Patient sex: M
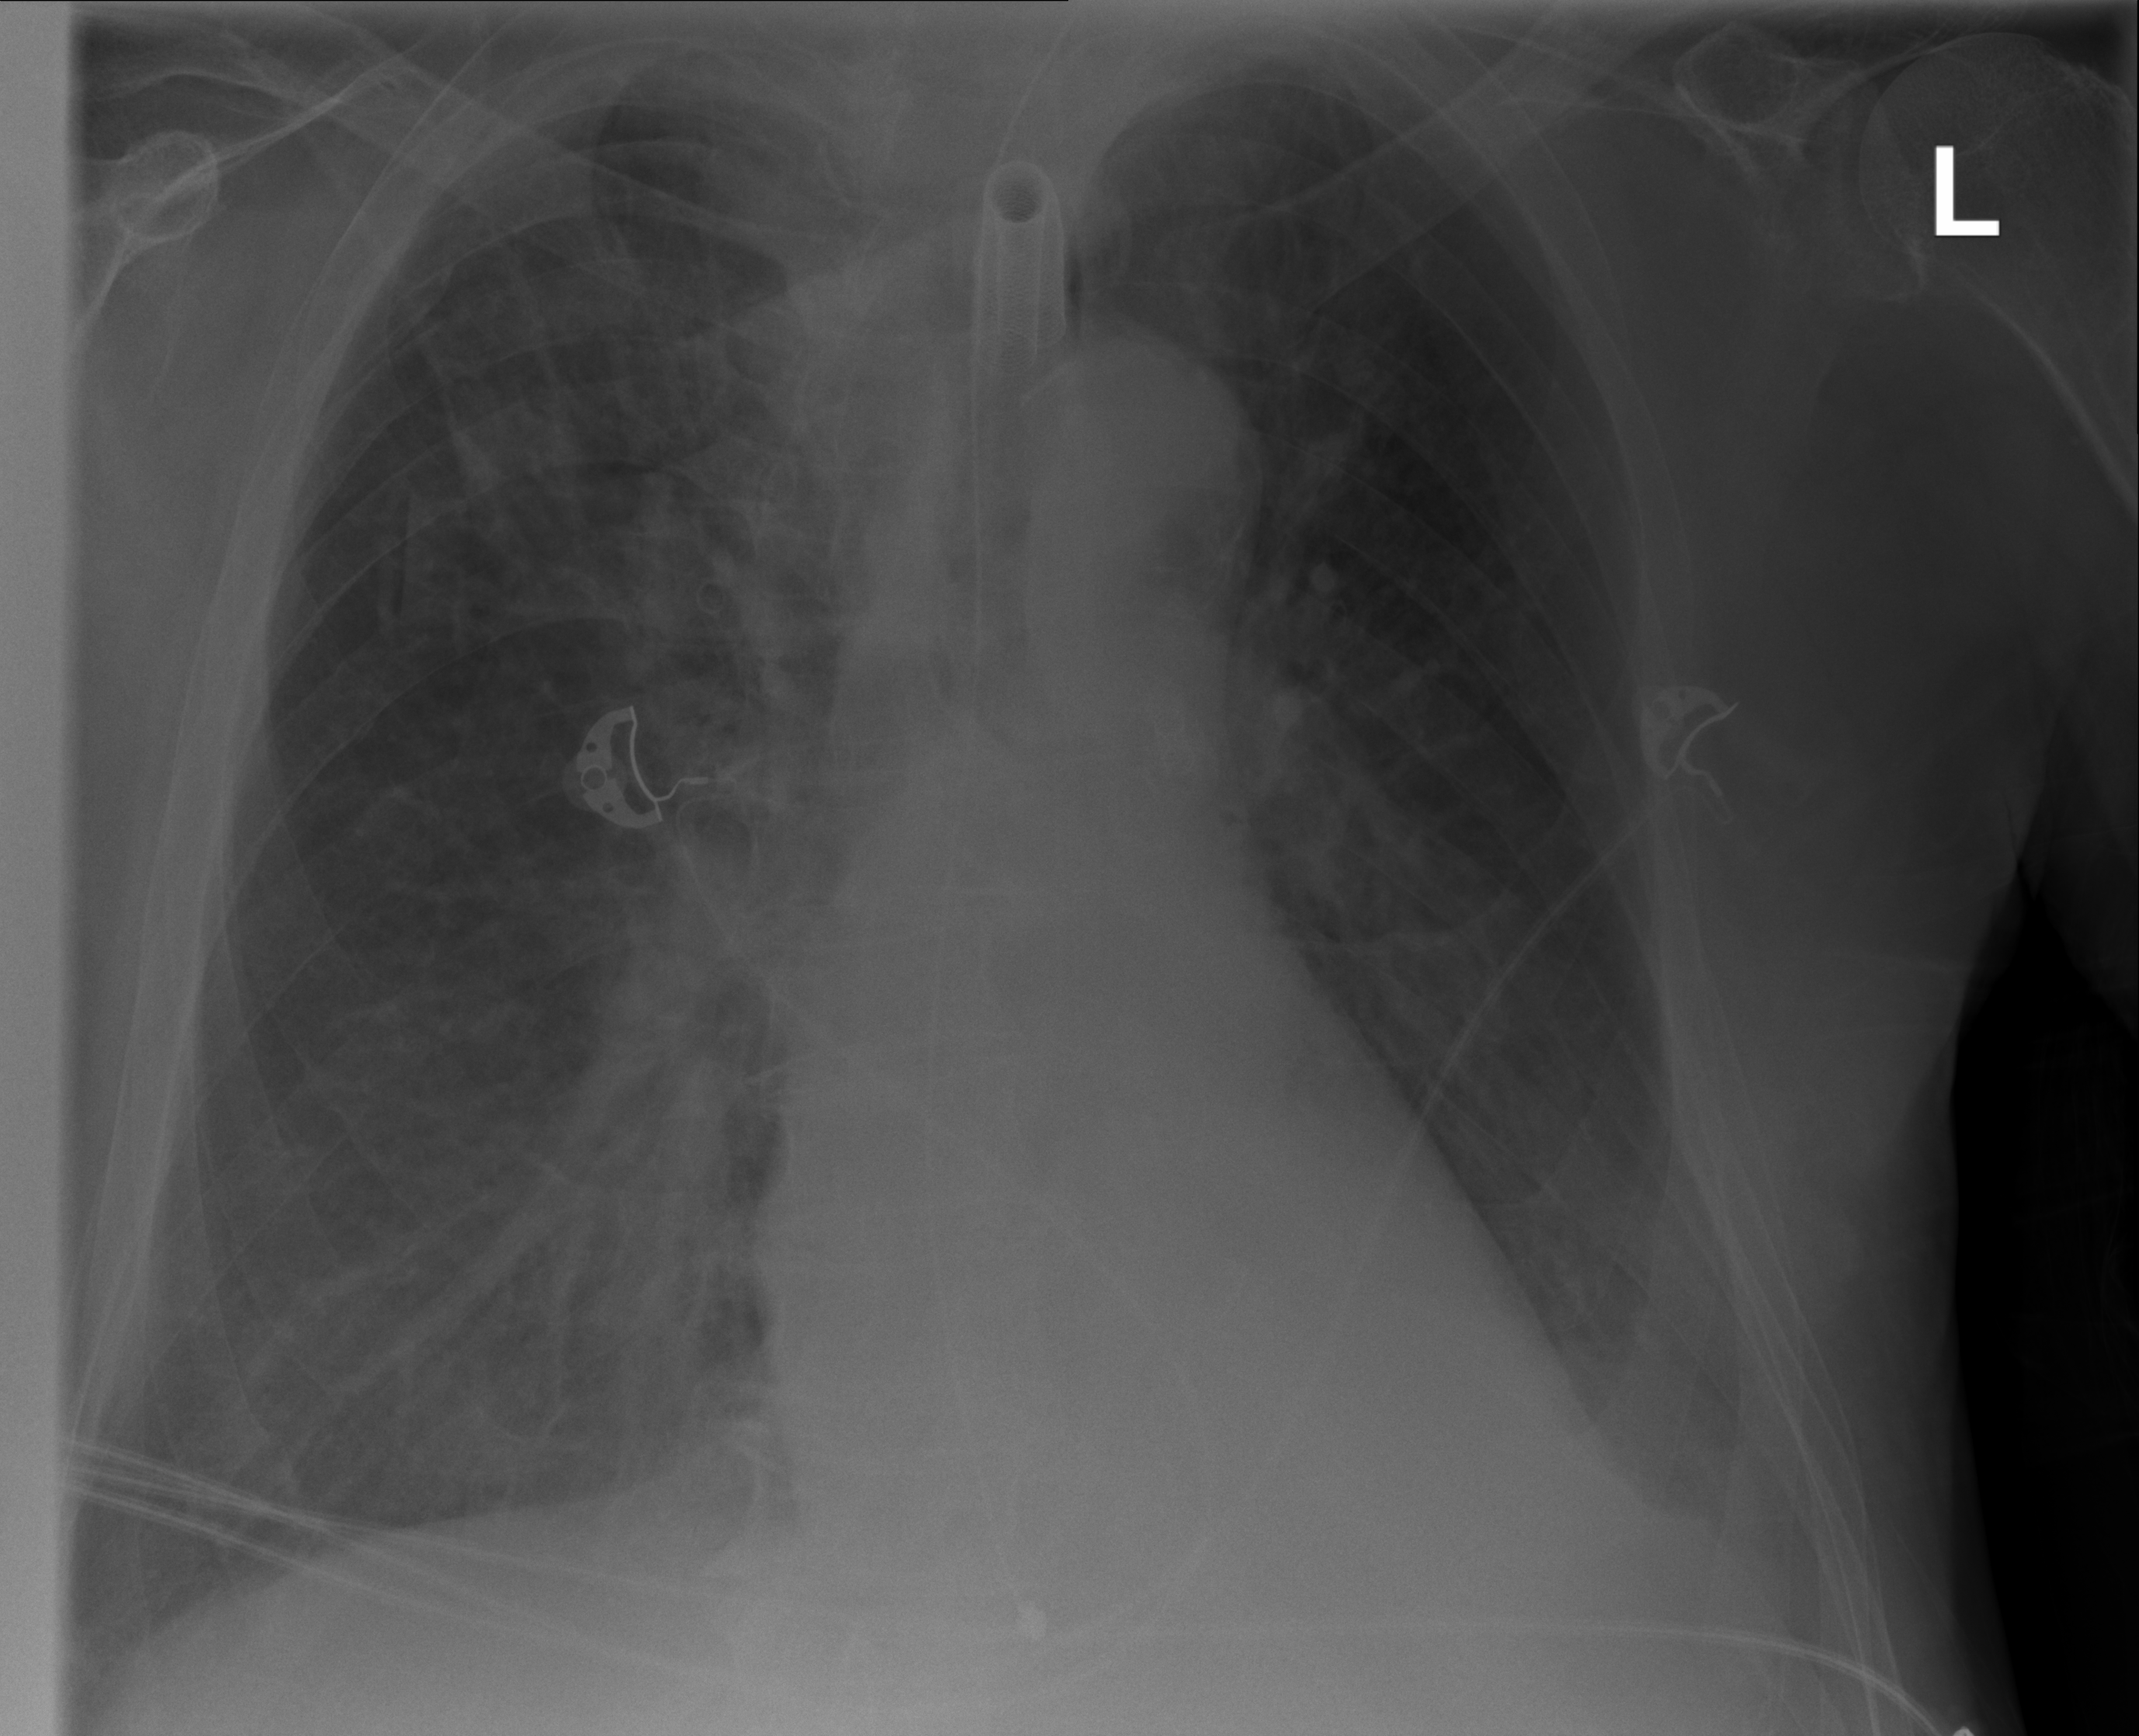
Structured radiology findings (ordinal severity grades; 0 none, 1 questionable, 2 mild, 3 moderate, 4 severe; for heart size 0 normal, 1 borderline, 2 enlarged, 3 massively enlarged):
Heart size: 0
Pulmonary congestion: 2
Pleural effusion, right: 1
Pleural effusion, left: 1
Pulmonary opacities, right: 1
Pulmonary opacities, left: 1
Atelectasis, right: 2
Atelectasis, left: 2